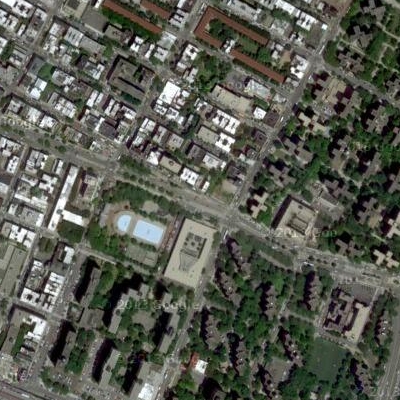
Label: cIndustry